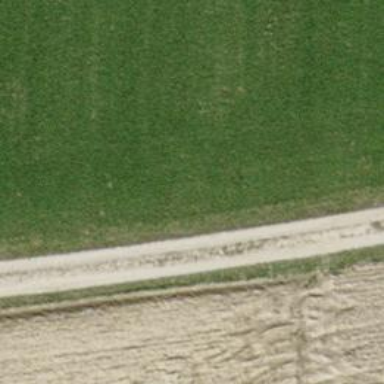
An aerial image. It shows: Track with pebblestone surface graded as grade3.